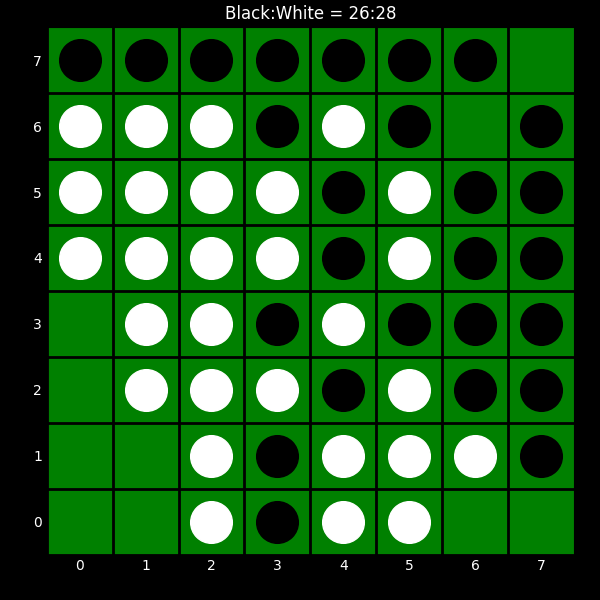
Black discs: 26
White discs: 28